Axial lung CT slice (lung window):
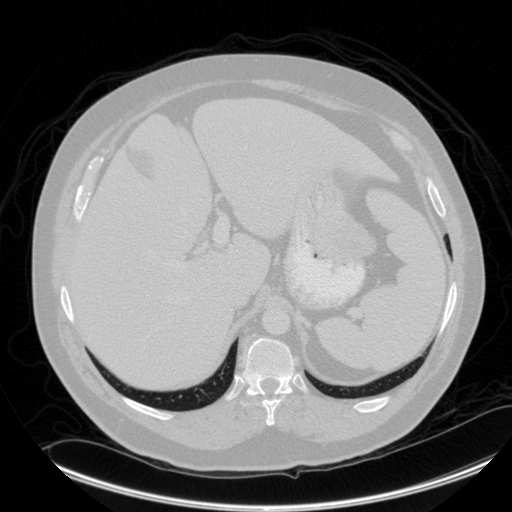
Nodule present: no